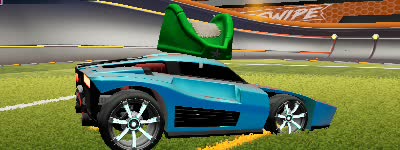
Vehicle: breakout